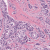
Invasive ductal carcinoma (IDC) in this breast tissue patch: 1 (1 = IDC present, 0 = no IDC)